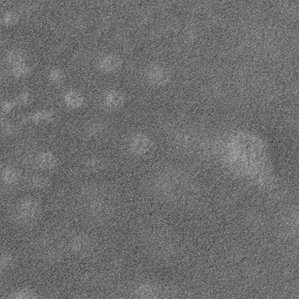
Label: frost